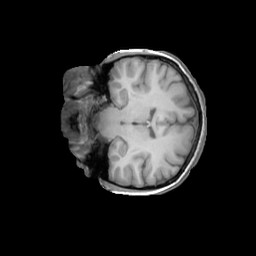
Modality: T1w
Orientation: coronal
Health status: ill
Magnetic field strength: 3 T